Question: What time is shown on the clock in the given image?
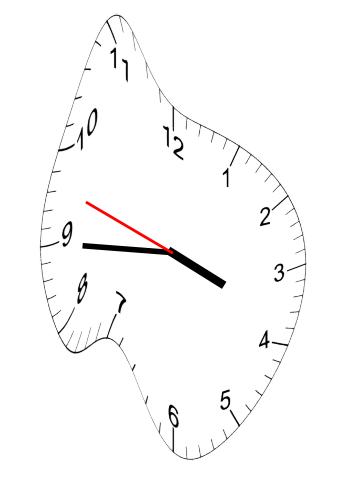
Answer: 03:44:48